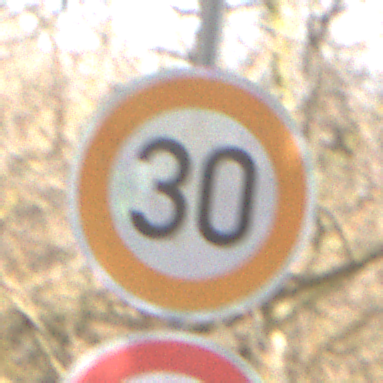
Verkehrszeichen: Geschwindigkeit30
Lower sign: VerbotUeberholenEinspurigeFahrzeuge
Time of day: MorningAfternoon
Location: Outdoor (Nature)
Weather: Clear
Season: Winter
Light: Natural